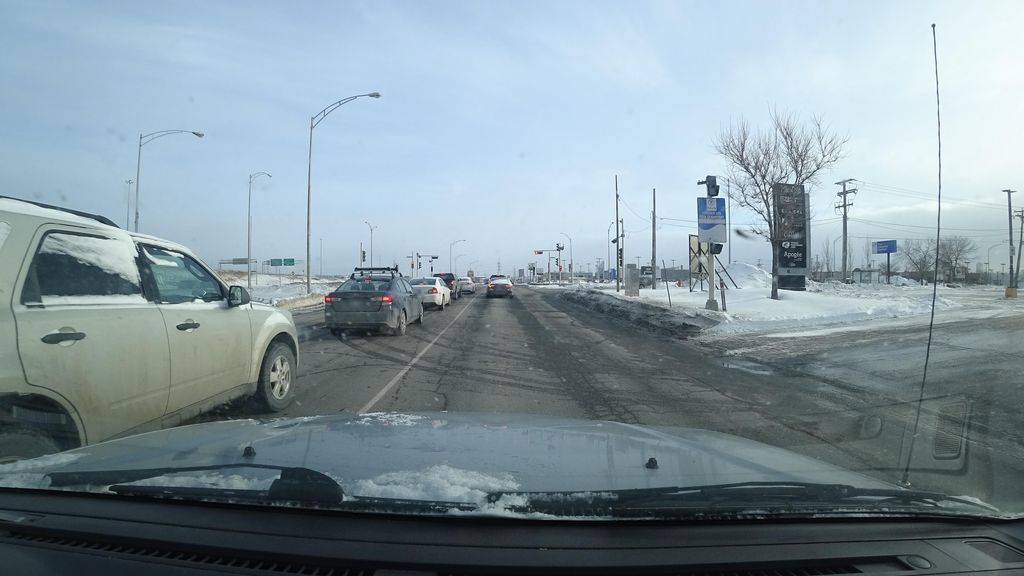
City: quebec_city